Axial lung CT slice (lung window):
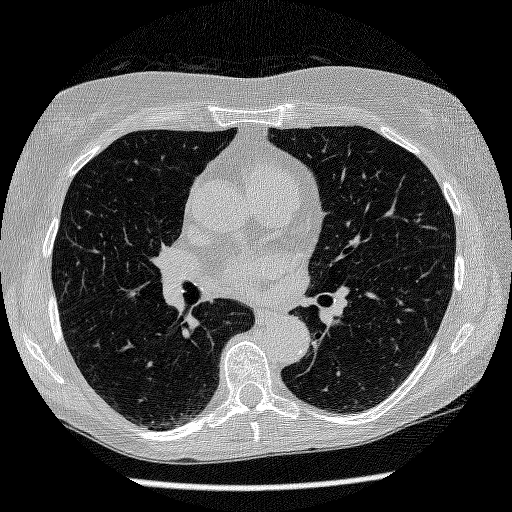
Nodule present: no